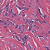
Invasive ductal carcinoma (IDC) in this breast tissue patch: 1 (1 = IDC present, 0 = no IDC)